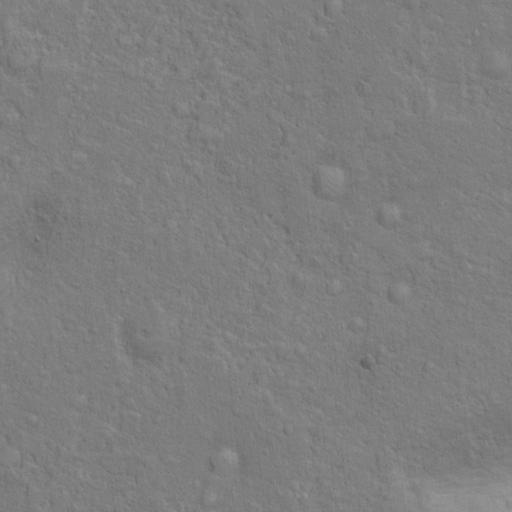
Classes present: Background, Cone